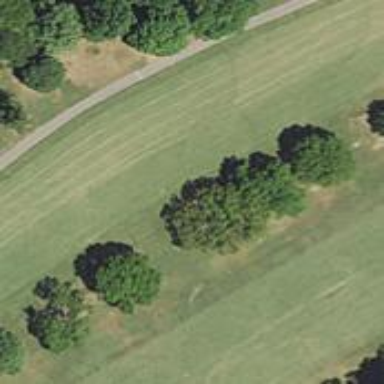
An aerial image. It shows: Golf hole.